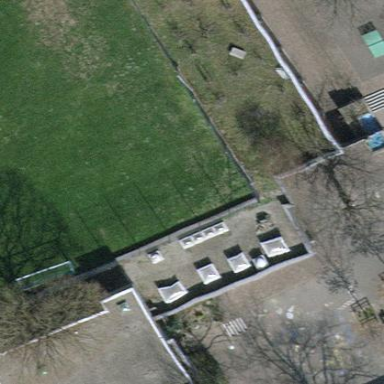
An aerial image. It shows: School building.